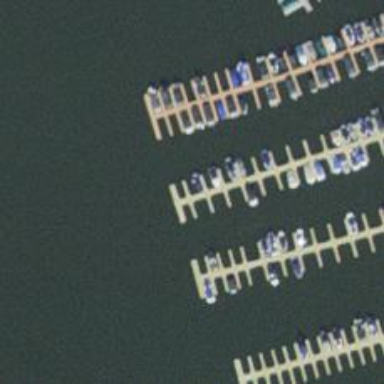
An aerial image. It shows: Man-made pier.